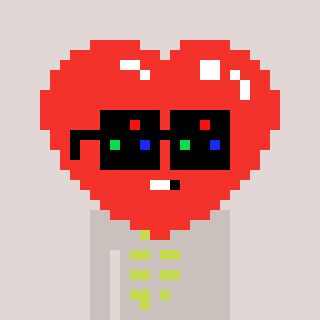
a pixel art character with square black sunglasses, a heart-shaped head and a foggrey-colored body on a warm background